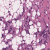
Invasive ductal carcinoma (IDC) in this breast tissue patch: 1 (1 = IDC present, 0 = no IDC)